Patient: sex M, age 37
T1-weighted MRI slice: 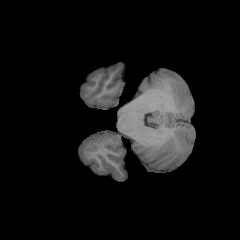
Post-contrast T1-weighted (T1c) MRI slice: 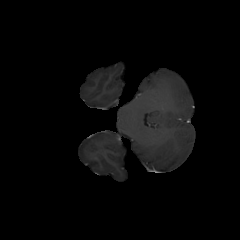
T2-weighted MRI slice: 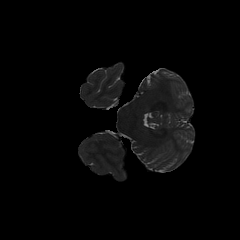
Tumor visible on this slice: no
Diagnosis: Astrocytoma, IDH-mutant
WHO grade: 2